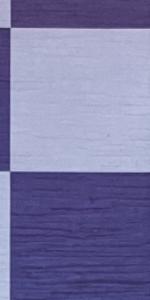
Label: Empty